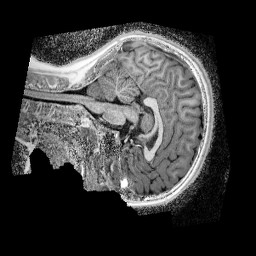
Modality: UNIT1_denoised
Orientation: sagittal
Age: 12
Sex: female
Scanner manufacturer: siemens
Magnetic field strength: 3 T
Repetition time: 4 s
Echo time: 0.00299 s